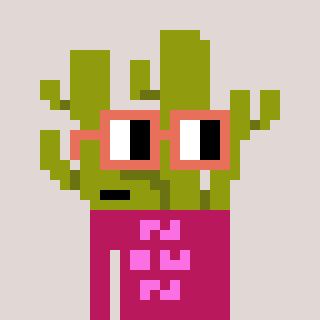
a pixel art character with square orange glasses, a cactus-shaped head and a darkpink-colored body on a warm background